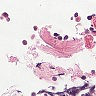
Metastatic tissue present: no